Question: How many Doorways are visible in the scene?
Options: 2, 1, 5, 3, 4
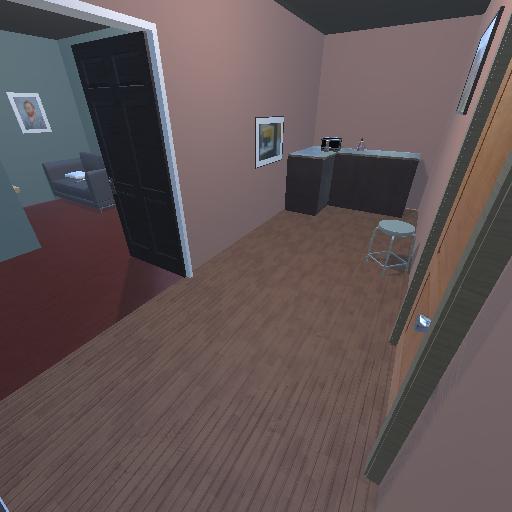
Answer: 2